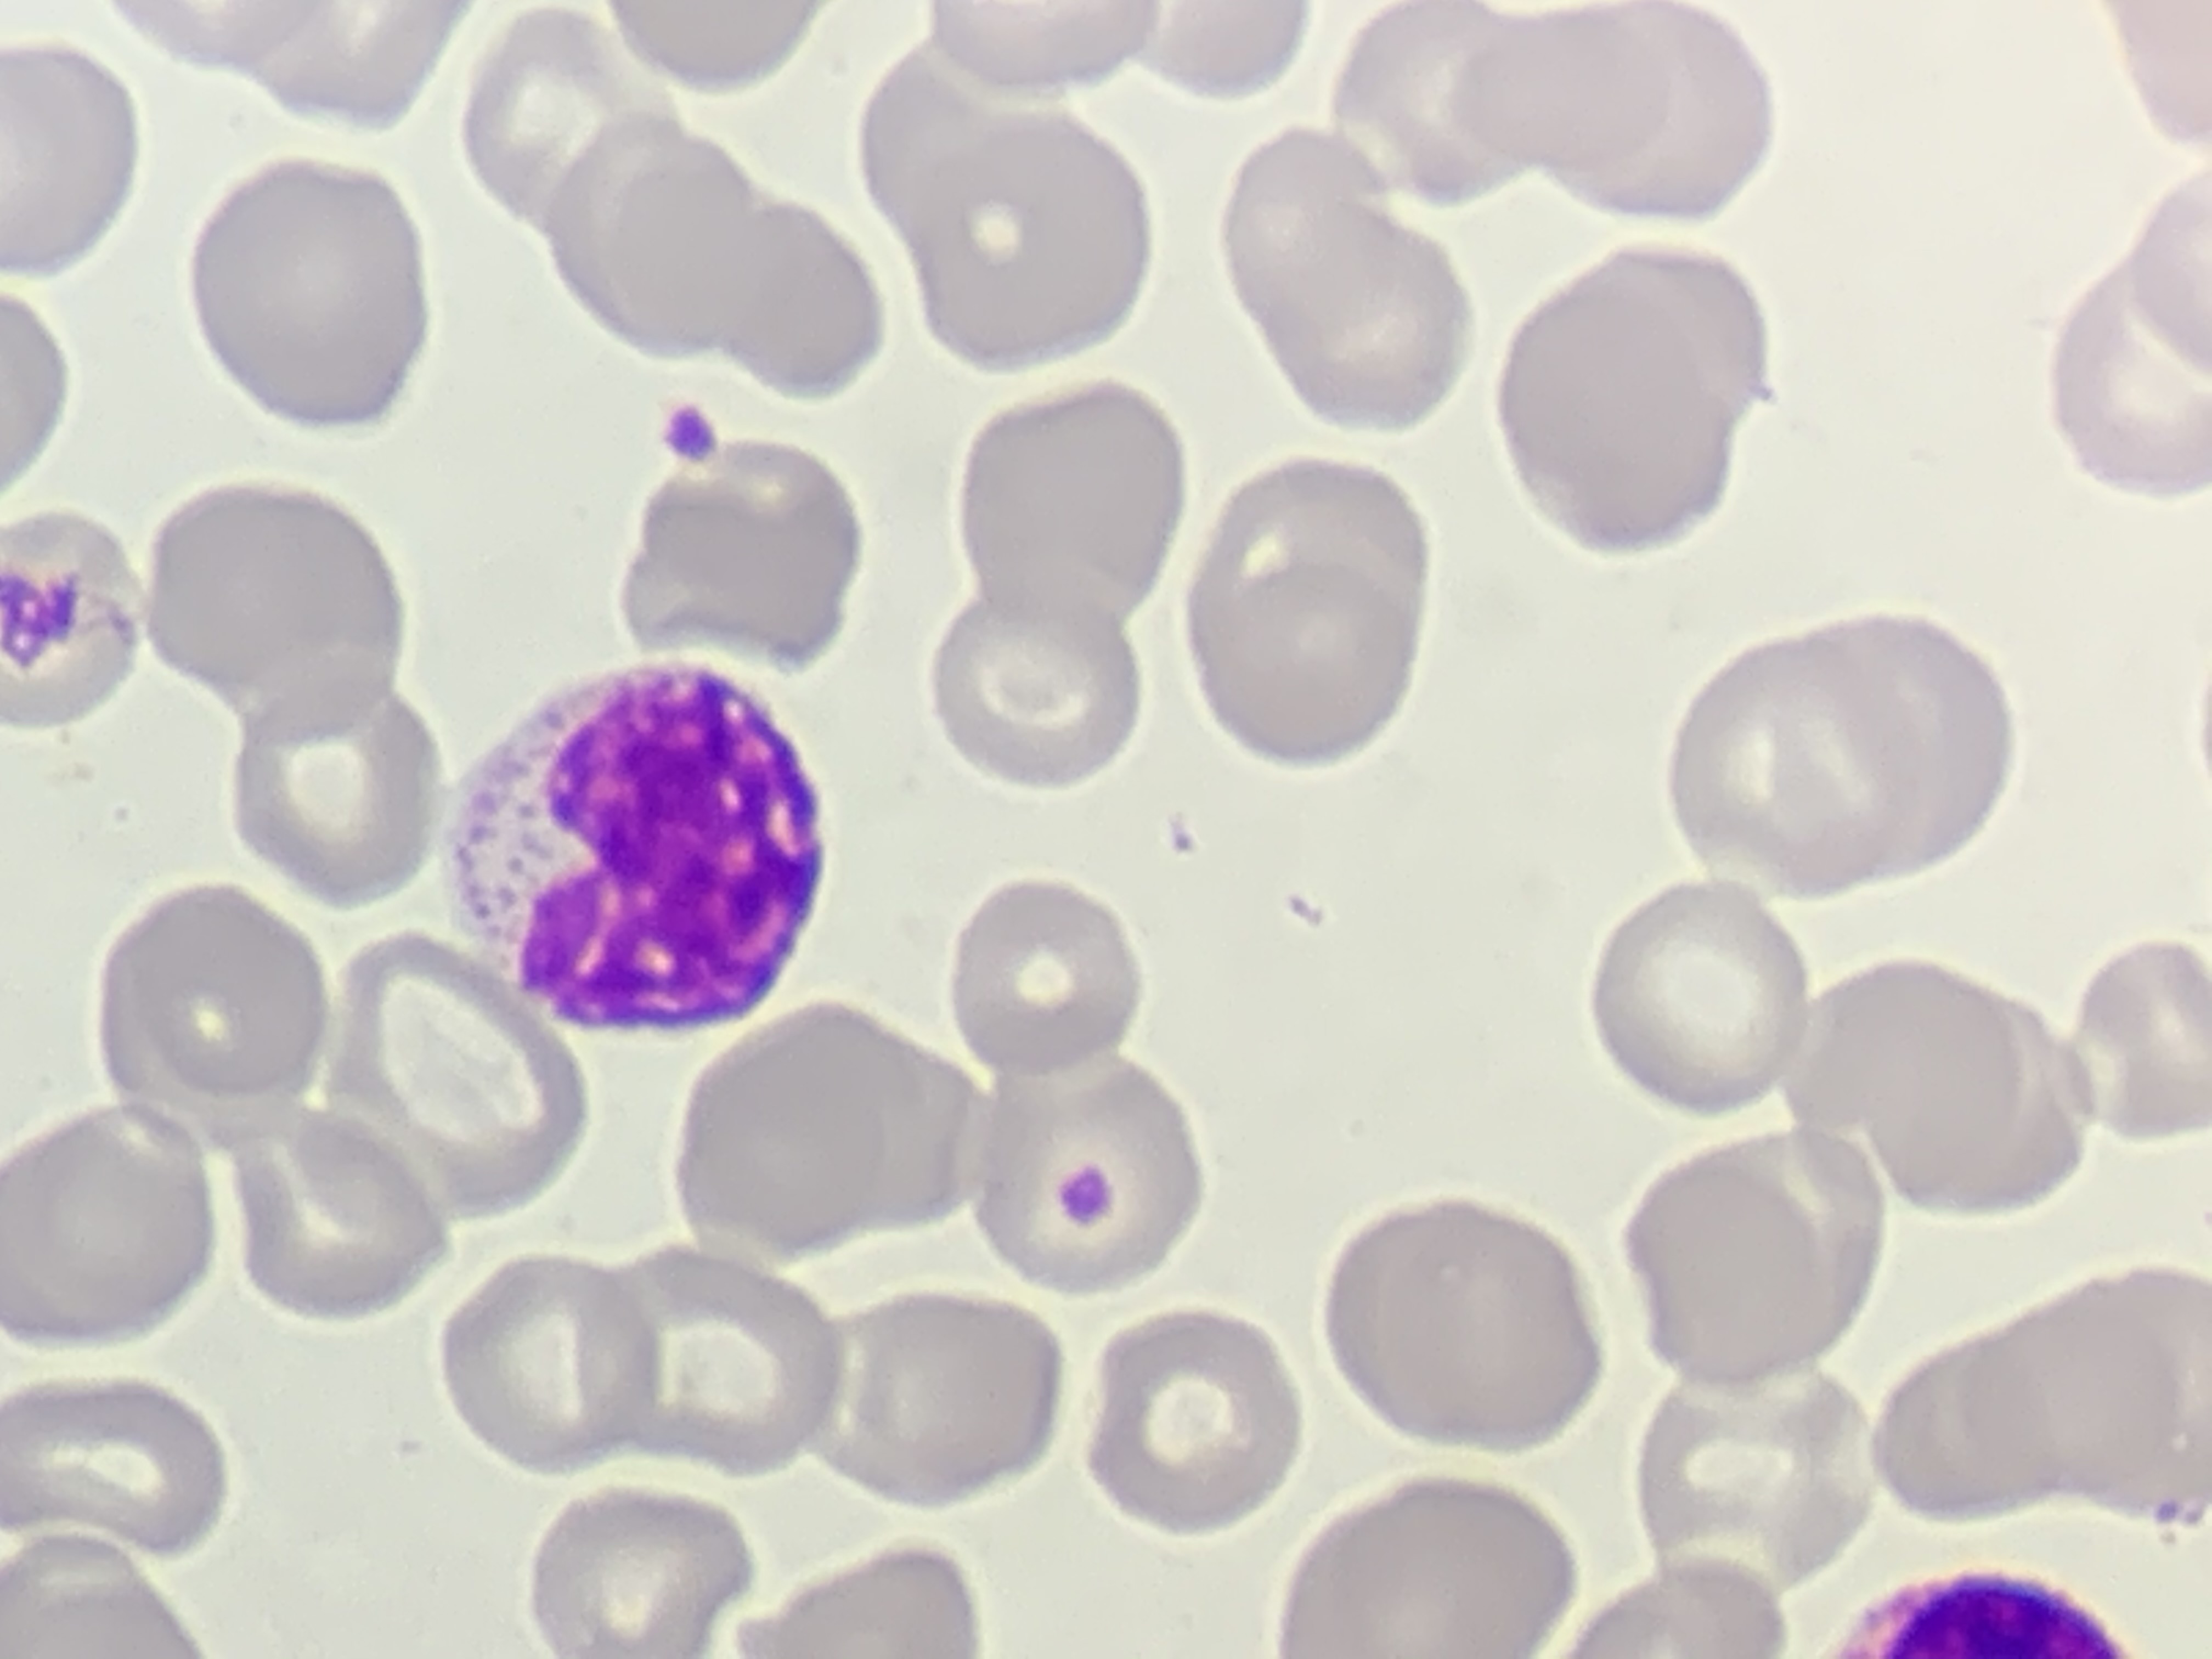
Cell type: BAND CELLS